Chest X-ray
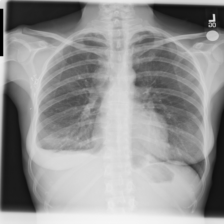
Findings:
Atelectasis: positive
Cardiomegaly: negative
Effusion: positive
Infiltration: positive
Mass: positive
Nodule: negative
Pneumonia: negative
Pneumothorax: negative
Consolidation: negative
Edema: negative
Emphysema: negative
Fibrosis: negative
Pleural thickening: negative
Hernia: negative